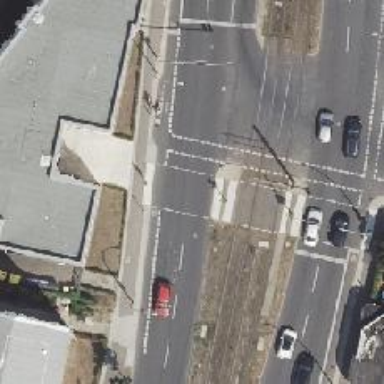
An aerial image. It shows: Road crossing with traffic signals.